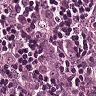
Metastatic tissue present: yes